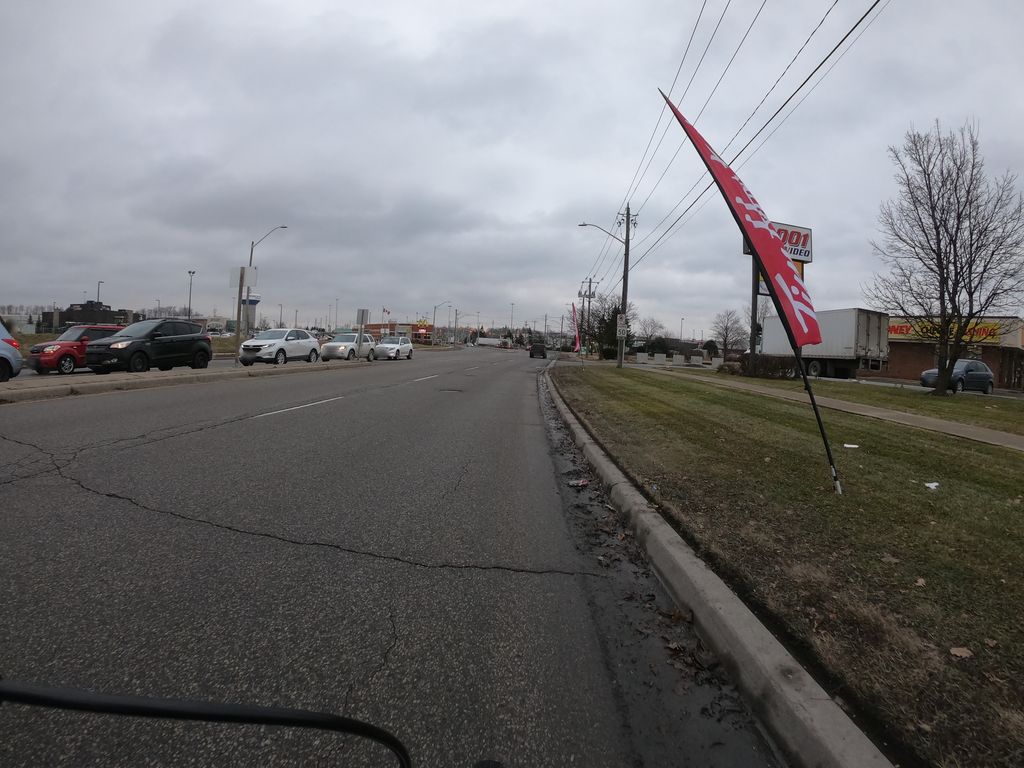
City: kitchener-waterloo